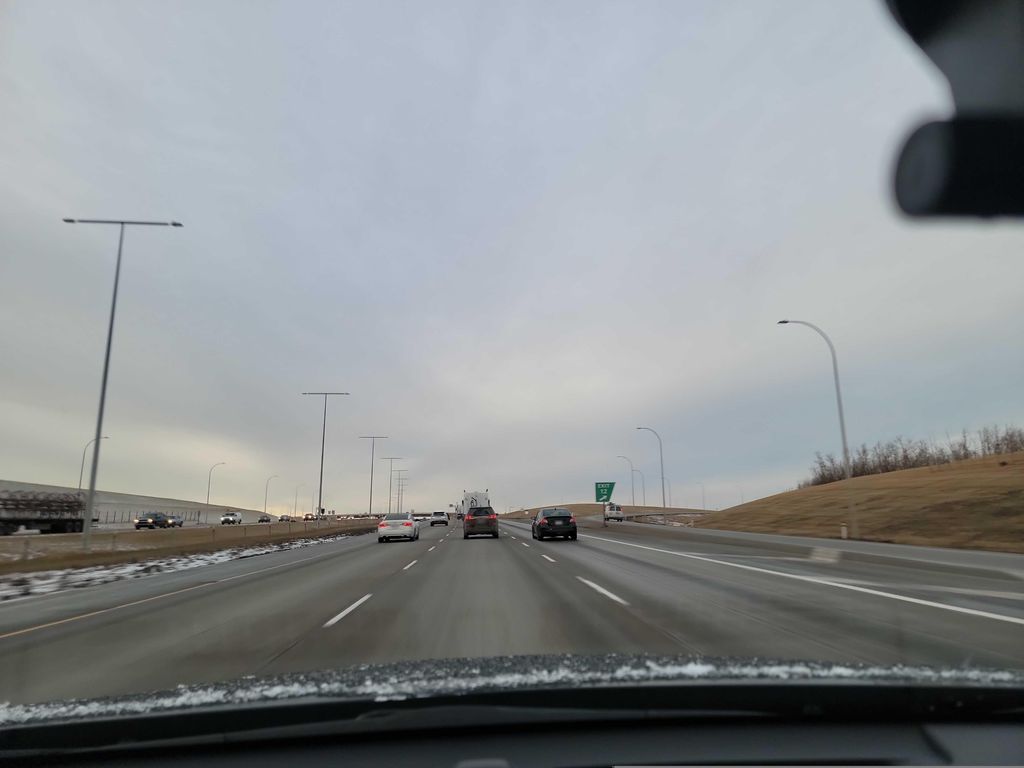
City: edmonton